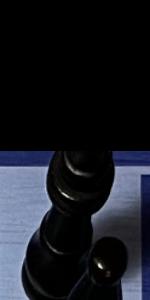
Label: King_Black